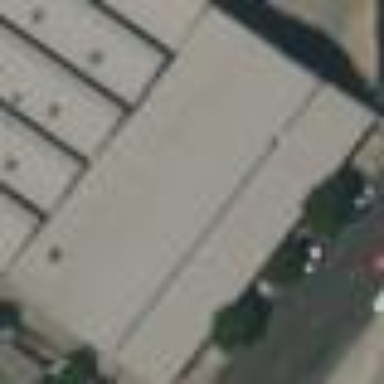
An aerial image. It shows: Warehouse building.